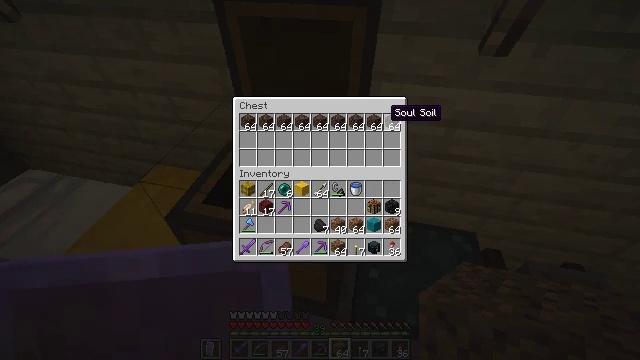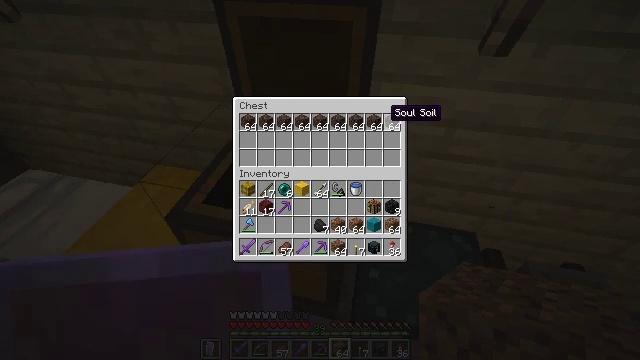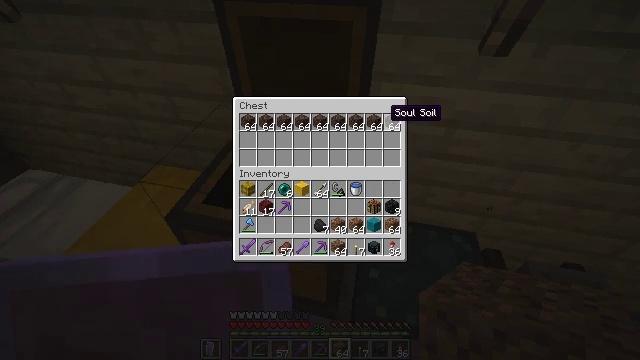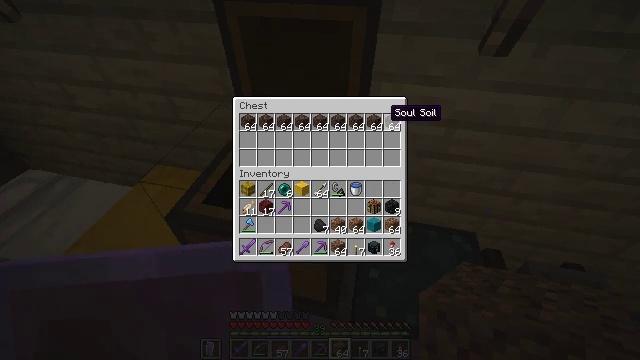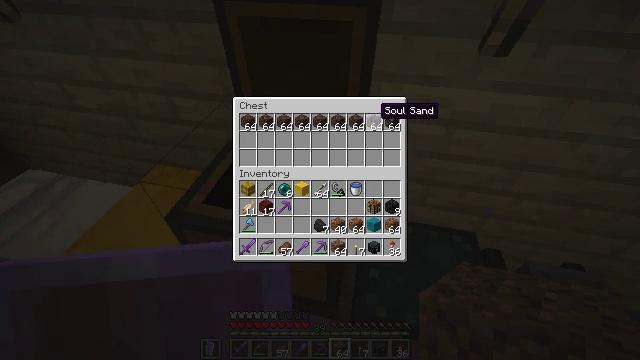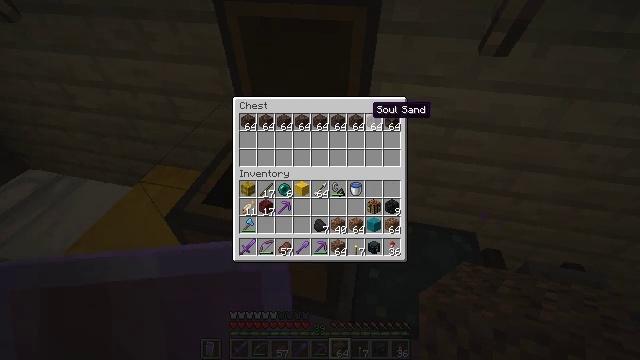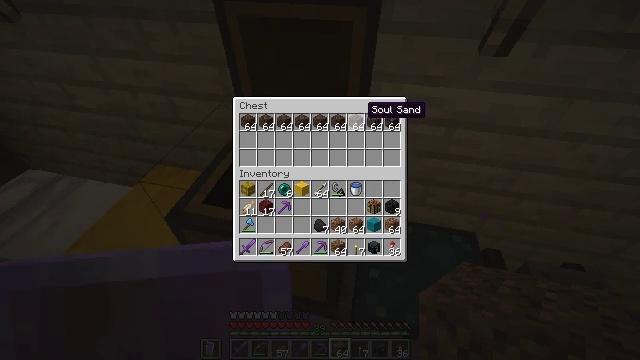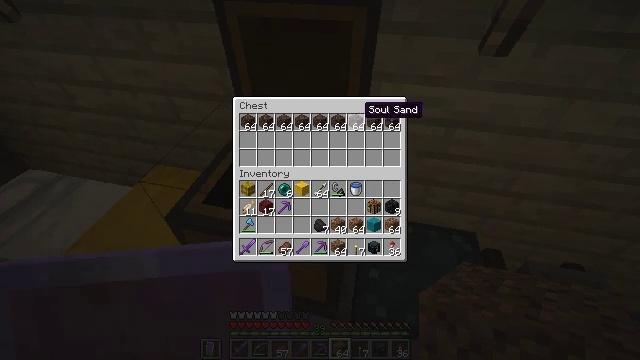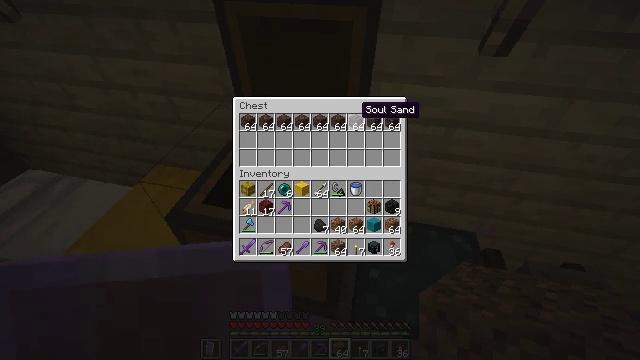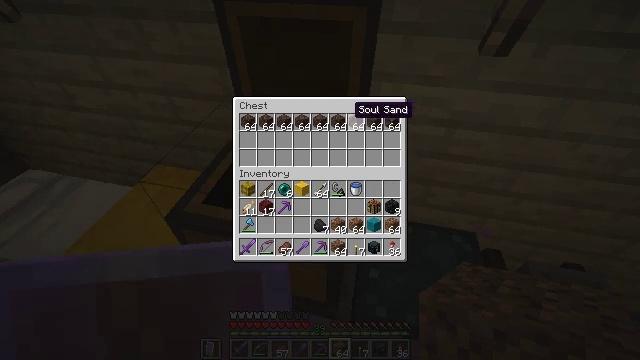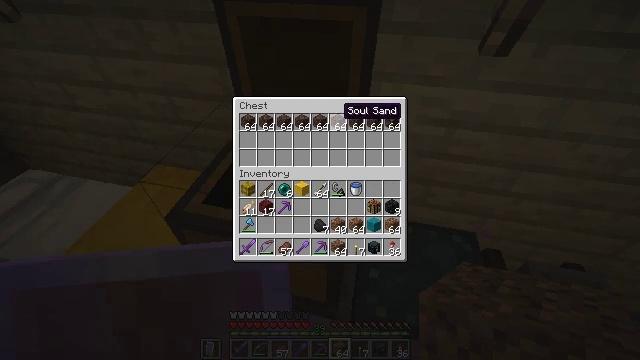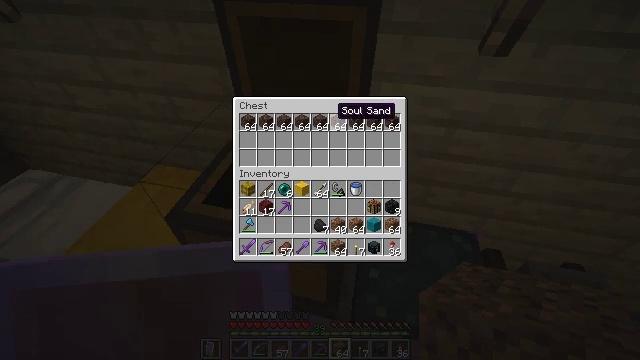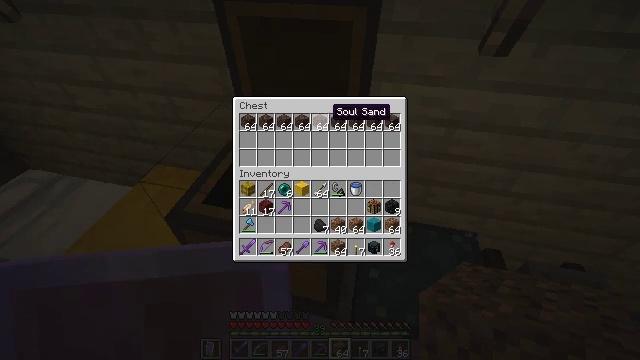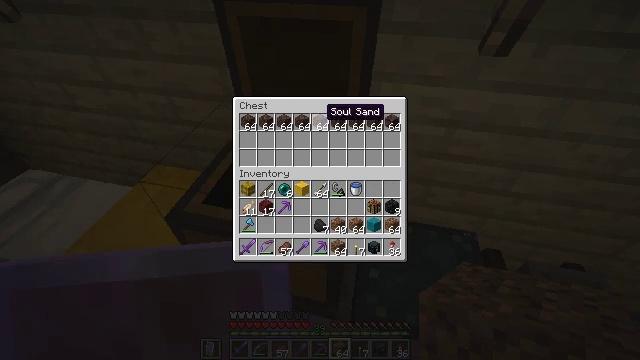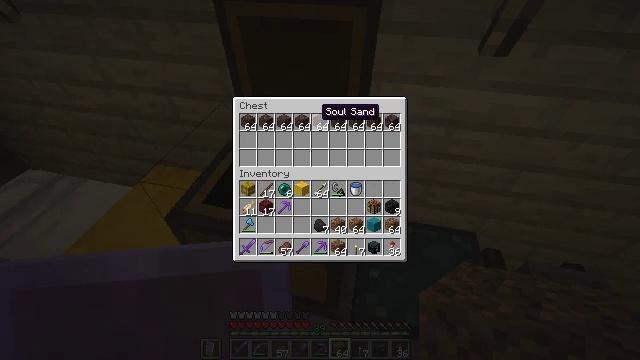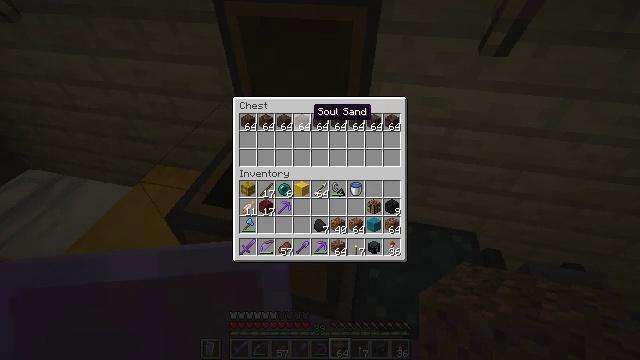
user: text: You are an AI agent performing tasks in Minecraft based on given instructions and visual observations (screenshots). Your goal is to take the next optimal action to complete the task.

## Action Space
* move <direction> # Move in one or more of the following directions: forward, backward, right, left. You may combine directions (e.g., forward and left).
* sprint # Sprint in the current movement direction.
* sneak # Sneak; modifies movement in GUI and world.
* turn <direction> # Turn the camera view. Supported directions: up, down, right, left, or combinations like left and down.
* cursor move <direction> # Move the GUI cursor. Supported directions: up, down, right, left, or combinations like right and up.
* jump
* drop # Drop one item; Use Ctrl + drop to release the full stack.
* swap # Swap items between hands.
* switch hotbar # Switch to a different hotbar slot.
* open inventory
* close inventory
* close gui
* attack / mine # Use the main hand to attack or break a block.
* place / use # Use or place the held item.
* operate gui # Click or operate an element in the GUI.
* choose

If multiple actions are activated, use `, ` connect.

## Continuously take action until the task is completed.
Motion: motion action
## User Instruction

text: Turn sand into glass in the furnace.
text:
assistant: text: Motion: no_op
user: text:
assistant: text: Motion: no_op
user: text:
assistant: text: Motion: no_op
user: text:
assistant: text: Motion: turn left
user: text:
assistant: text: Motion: turn left
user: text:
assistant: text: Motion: no_op
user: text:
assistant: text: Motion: no_op
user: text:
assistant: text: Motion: no_op
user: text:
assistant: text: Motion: turn left
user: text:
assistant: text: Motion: turn left
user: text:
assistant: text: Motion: no_op
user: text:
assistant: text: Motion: no_op
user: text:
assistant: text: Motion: no_op
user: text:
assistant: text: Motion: no_op
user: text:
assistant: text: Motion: turn left
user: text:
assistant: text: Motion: turn left
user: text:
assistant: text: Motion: turn left
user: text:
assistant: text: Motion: no_op
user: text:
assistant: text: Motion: no_op
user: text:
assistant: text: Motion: no_op
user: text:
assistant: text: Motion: no_op
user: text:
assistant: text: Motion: no_op
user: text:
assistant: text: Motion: no_op
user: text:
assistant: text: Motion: no_op
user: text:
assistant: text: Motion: no_op
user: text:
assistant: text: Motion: no_op
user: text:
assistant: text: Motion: no_op
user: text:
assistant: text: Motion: no_op
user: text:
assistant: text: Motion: no_op
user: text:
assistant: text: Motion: no_op